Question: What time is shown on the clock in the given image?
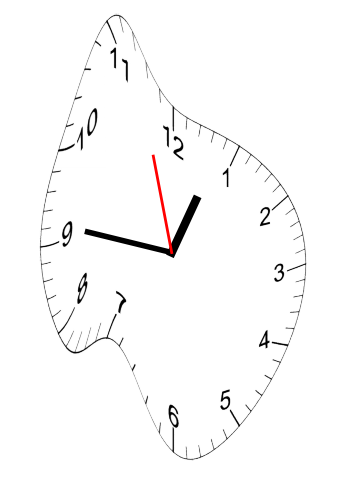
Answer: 12:45:57